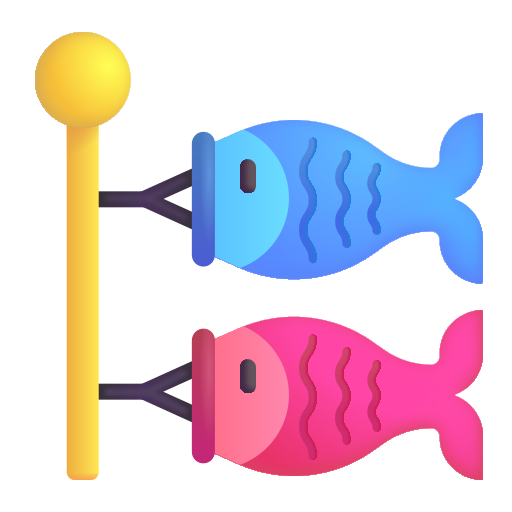
carp streamer color